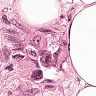
Metastatic tissue present: yes